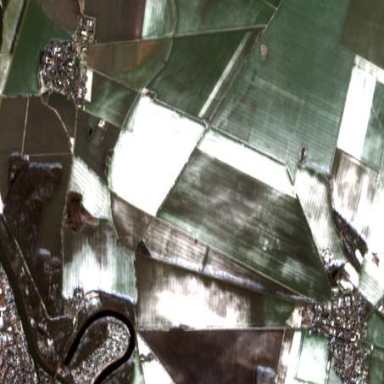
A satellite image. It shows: Picturesque farmland scene.